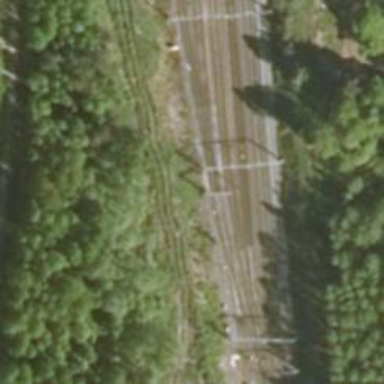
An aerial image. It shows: Railway signal.